Interaction volume radius: 5 \u00c5
Interaction volume height: 20 \u00c5
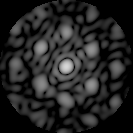
Disorder parameter: 0.6012